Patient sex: F
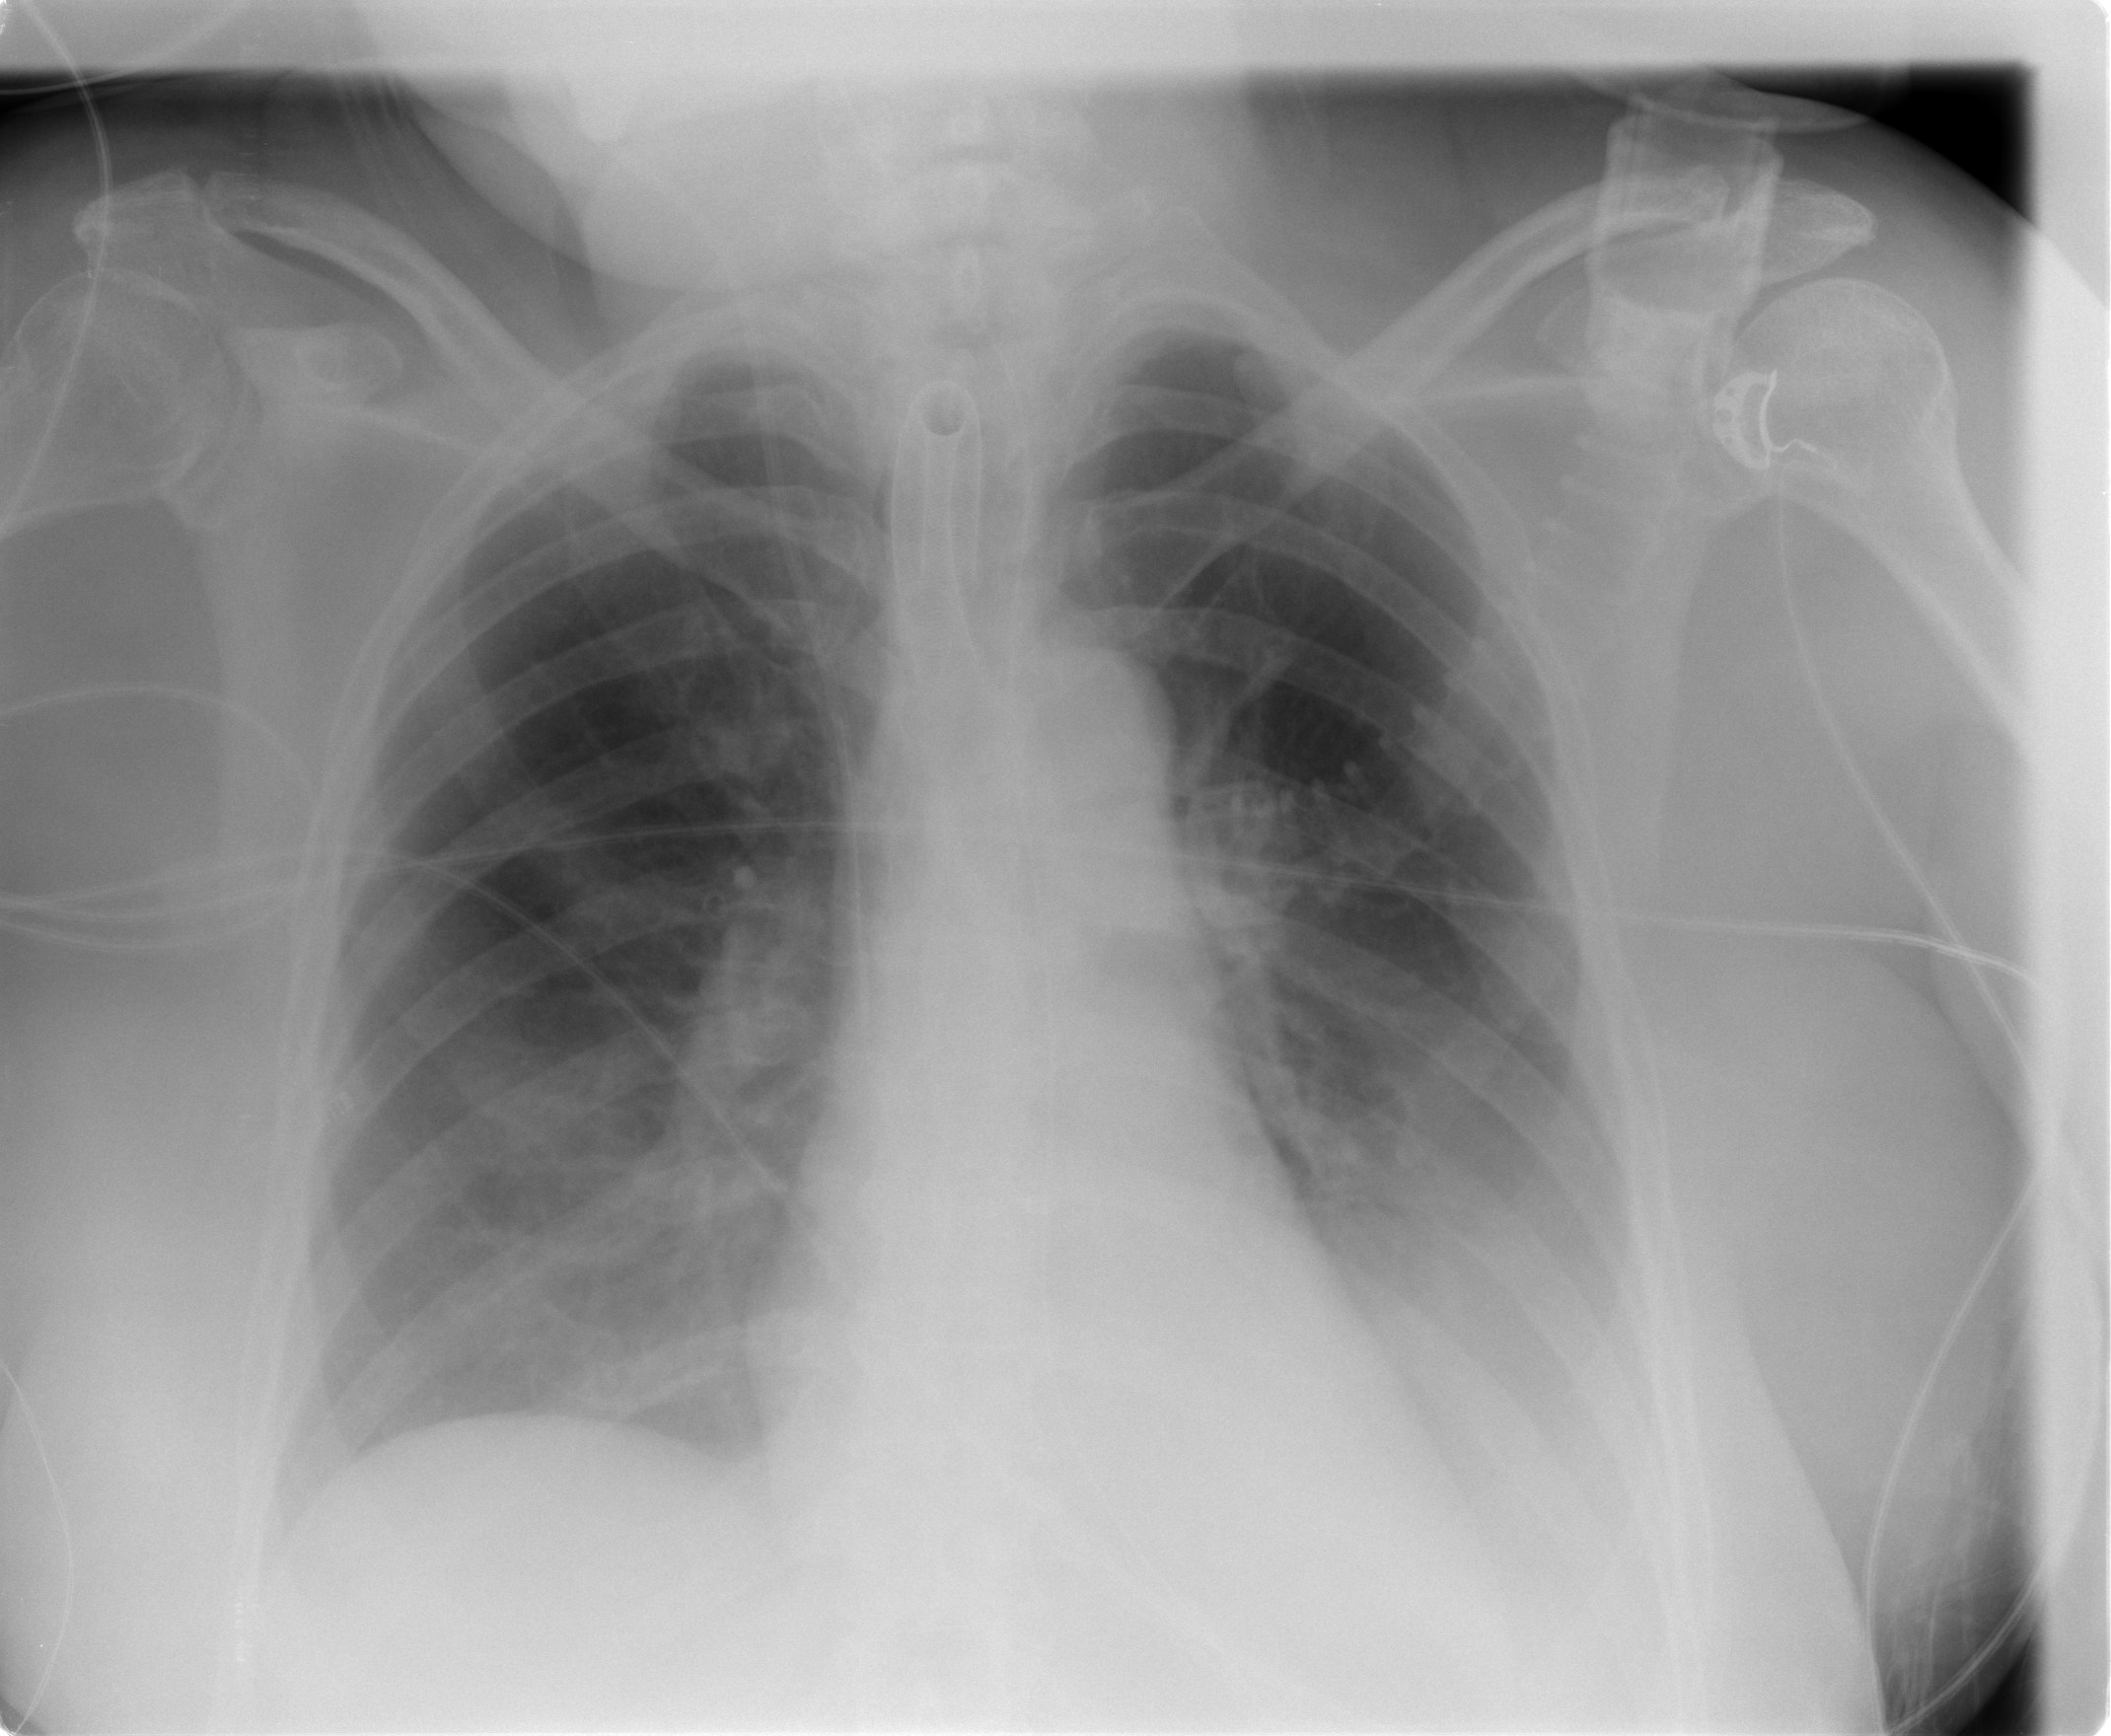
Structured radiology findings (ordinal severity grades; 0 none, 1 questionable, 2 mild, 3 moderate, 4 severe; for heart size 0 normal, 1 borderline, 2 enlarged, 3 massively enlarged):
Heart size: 0
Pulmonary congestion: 0
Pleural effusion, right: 2
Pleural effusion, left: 2
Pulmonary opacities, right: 0
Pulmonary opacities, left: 0
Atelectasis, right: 2
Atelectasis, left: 2